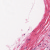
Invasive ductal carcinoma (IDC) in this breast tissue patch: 0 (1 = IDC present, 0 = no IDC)